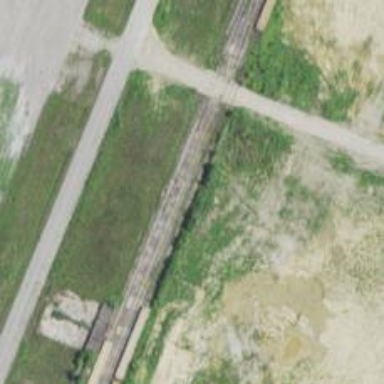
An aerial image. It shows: Rail spur service.